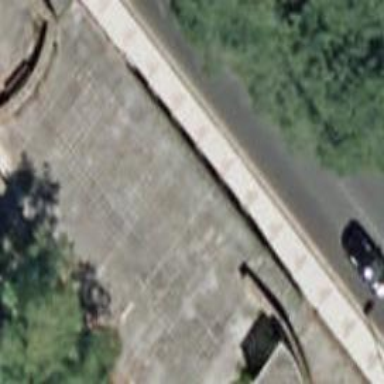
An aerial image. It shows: Sidewalk.